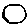
Label: circle